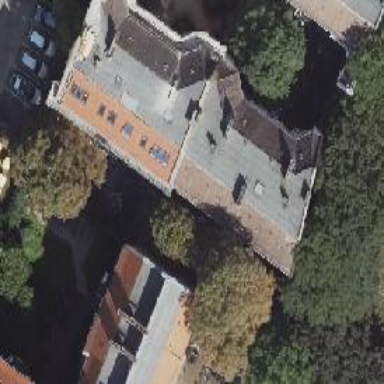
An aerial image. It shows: Building with apartments featuring unique double saltbox roof shape.